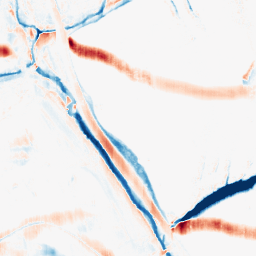
Category: morphological
Decomposition family: morphological_rect
Decomposition parameters: operation: average
width: 5
height: 20
Upsampling method: cubic_mitchell
Upsampling parameters: scale: 8
Upsampling scale: 8